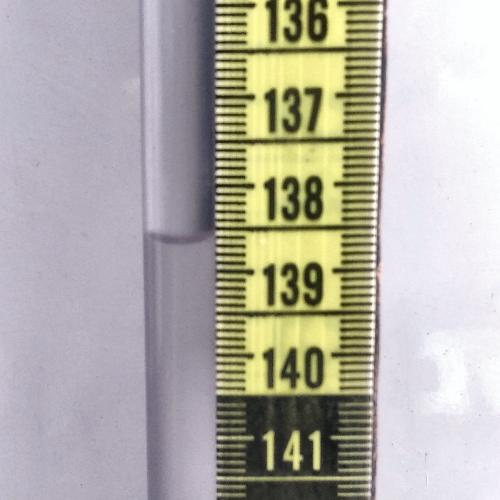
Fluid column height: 138.6 cm